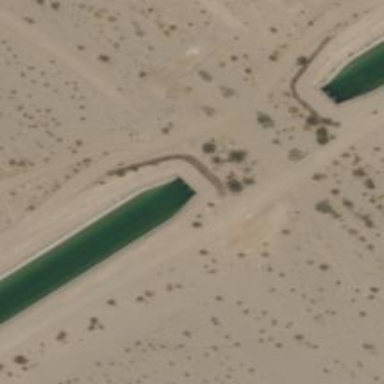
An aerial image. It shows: Culvert tunnel carrying water for canal.